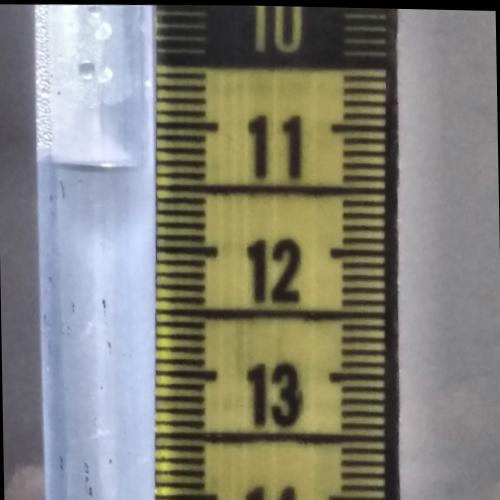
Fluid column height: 11.3 cm